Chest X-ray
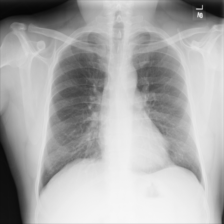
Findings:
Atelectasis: negative
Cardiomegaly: negative
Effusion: negative
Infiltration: negative
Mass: negative
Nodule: negative
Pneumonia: negative
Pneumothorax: negative
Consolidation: negative
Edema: negative
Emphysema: negative
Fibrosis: negative
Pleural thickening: negative
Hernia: negative